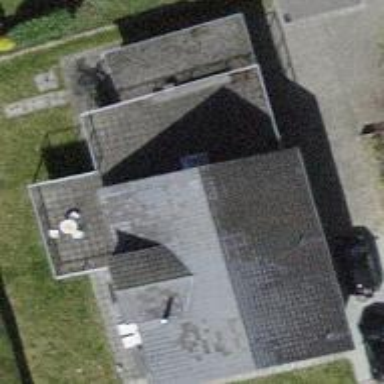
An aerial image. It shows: View of roof of building.